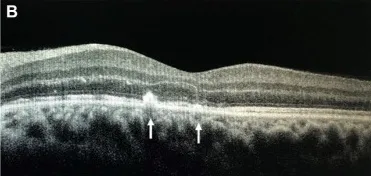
The OCT of the macula shows the gradual complete absorption of the punctate hyper-reflective signals indicated by the arrows. Immediate post-hospital.
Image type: ophthalmic_imaging (oct)